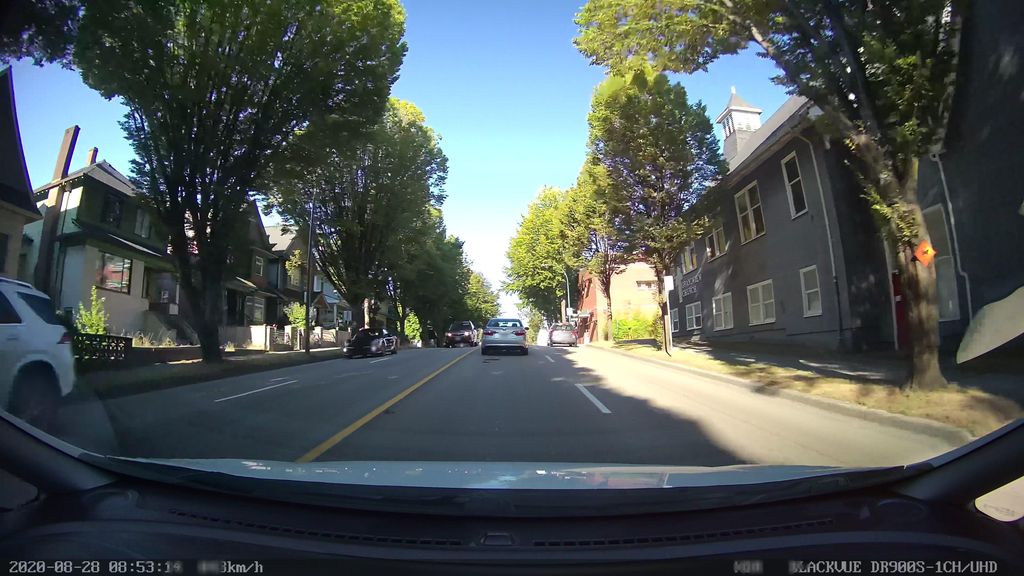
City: vancouver